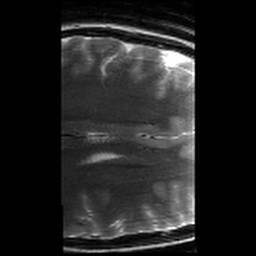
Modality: T2w
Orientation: axial
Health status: healthy
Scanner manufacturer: siemens
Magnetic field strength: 3 T
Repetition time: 8.02 s
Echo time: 0.08 s